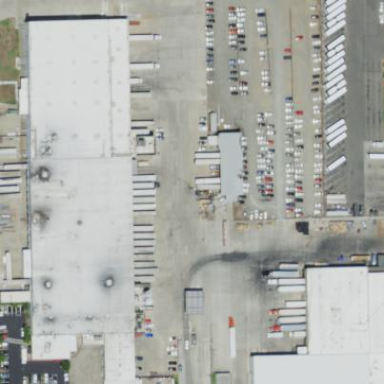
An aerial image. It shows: Industrial area.